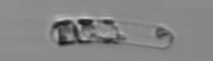
Label: Guinardia_striata